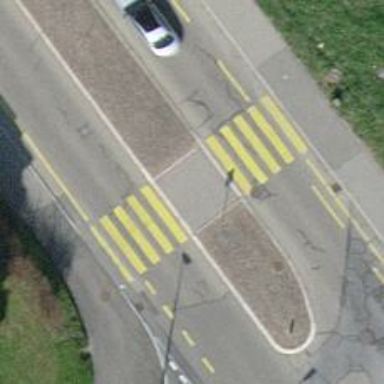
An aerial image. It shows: Traffic calming island.